Field crop: tomato
Growth stage: 1
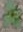
Species: solanum